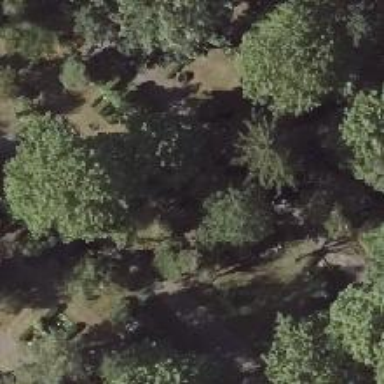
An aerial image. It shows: Graveyard with graves.